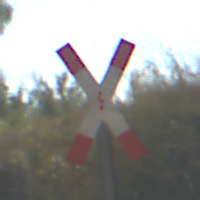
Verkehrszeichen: Andreaskreuz
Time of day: MorningAfternoon
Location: Outdoor (Nature)
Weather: PartlyCloudy
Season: NotSpecified
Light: Natural